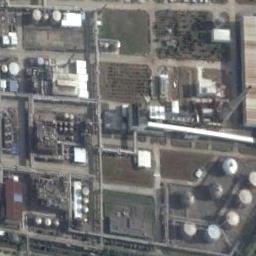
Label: storage_tank